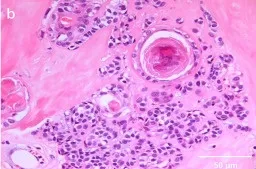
(B) (case 8) Histological findings of ceruminous pleomorphic adenoma of the EAC showing the glandular epithelial component and myxofirous stroma(40x).
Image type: pathology (h&e)